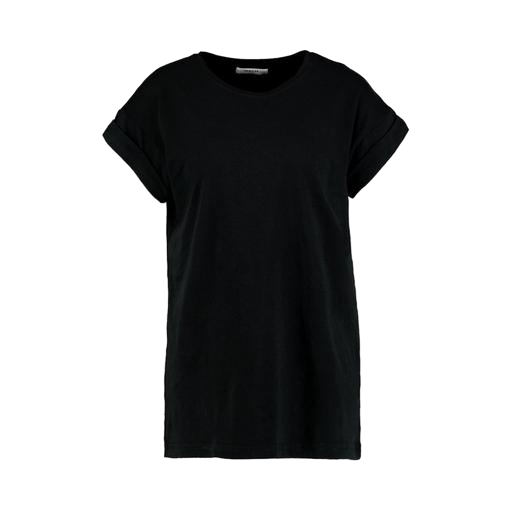
black women's jude extra-long t-shirt, black women's rolled sleeve crew t-shirt, black rolled sleeve crewneck tee, white background